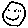
Label: smiley face